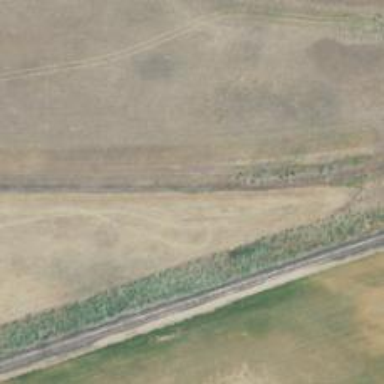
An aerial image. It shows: Abandoned road.